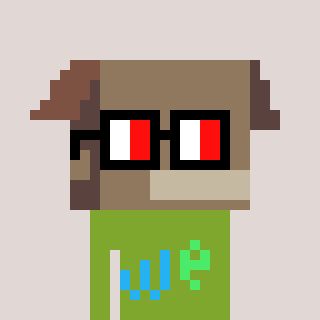
a pixel art character with square glasses with black frames and red eyes, a box-shaped head and a slimegreen-colored body on a warm background